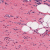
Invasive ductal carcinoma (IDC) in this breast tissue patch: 1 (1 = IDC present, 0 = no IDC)